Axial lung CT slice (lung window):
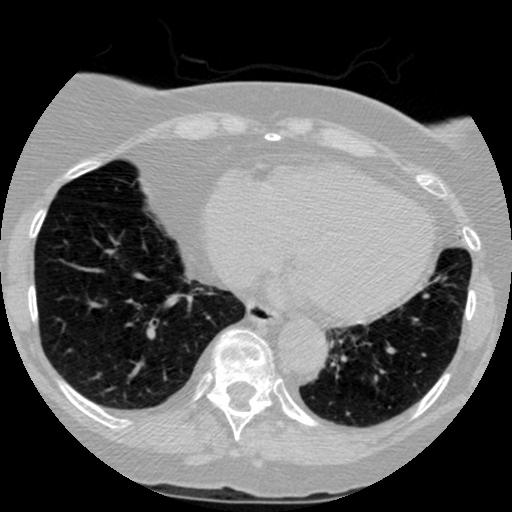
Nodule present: no